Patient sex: F
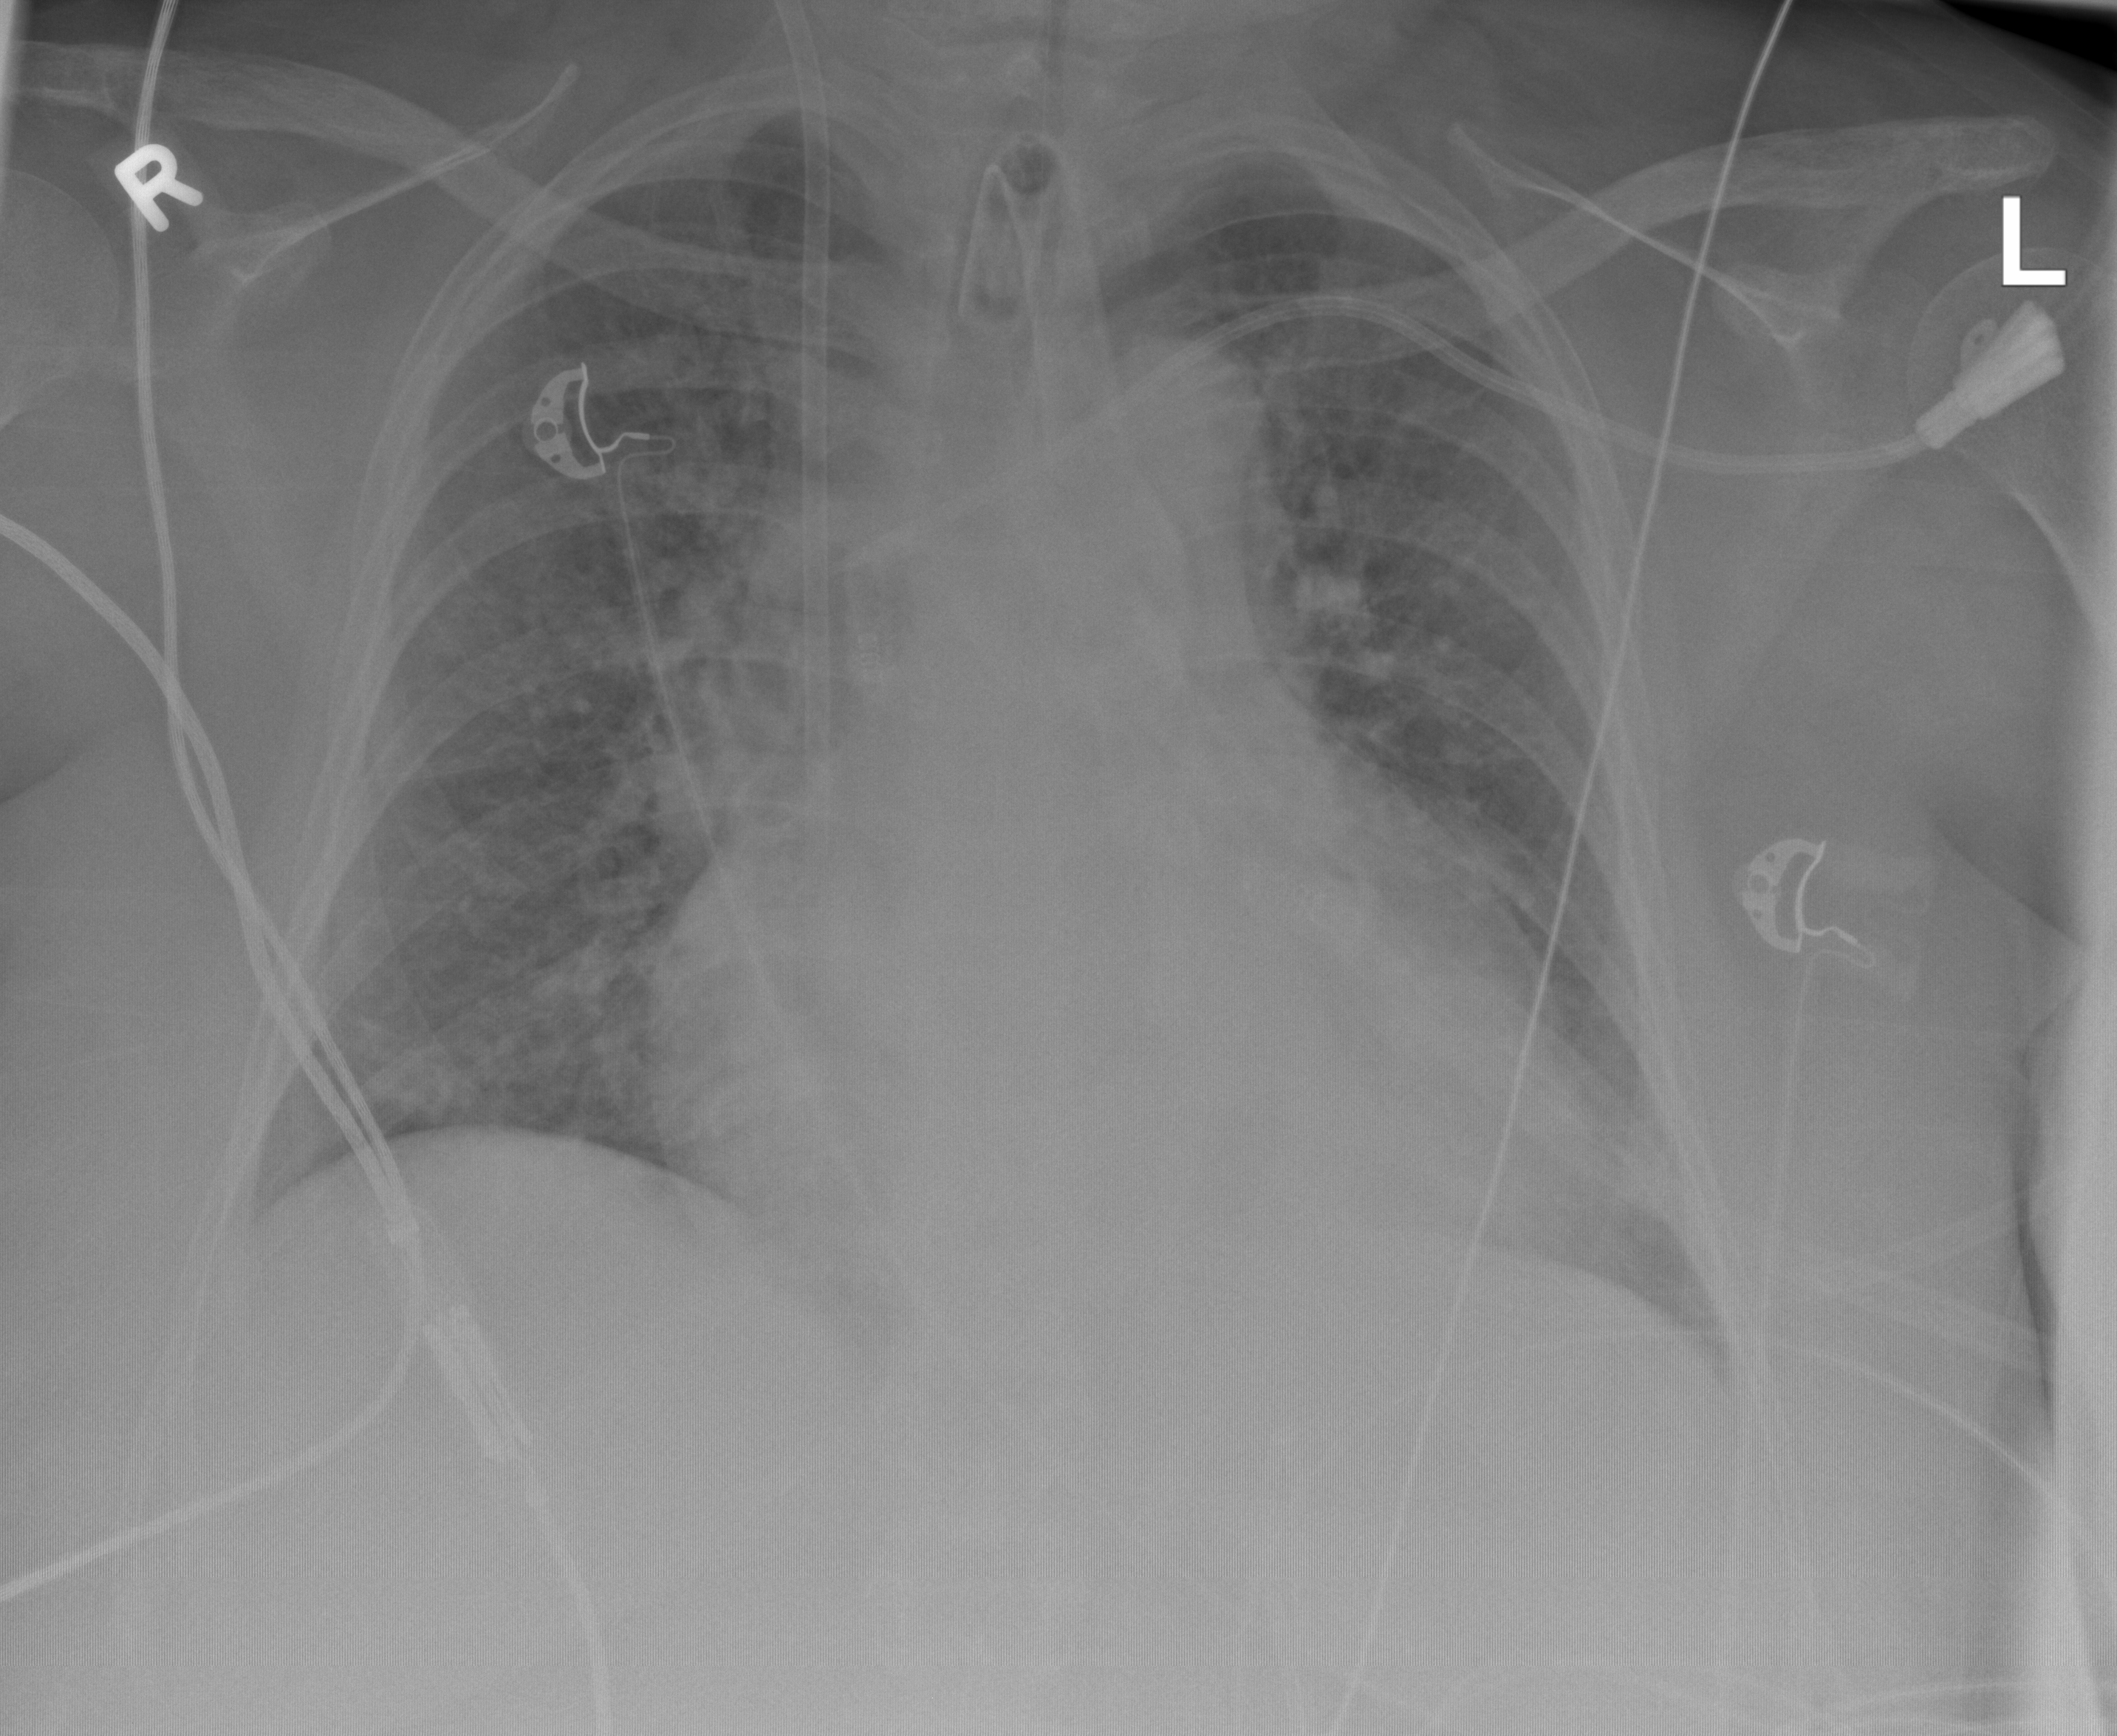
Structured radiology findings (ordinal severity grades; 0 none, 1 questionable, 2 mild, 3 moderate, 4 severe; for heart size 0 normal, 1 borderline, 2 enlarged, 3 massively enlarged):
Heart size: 2
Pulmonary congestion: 2
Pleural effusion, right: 1
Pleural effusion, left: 1
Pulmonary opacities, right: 3
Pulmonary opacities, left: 2
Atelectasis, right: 2
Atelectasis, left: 2